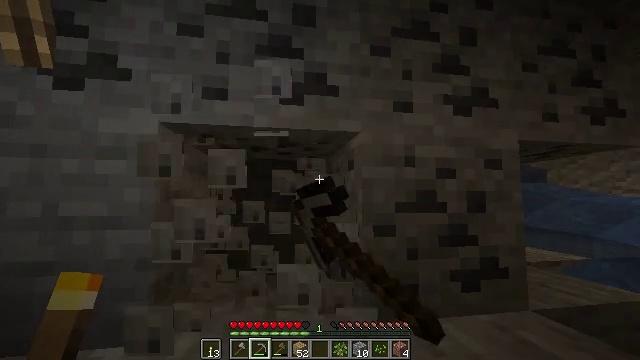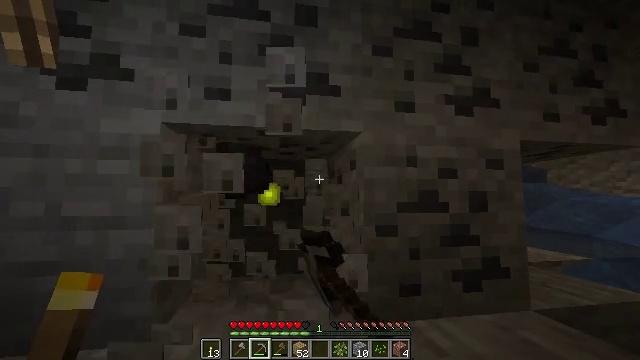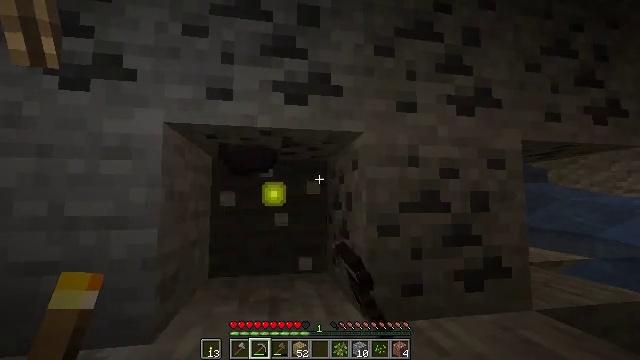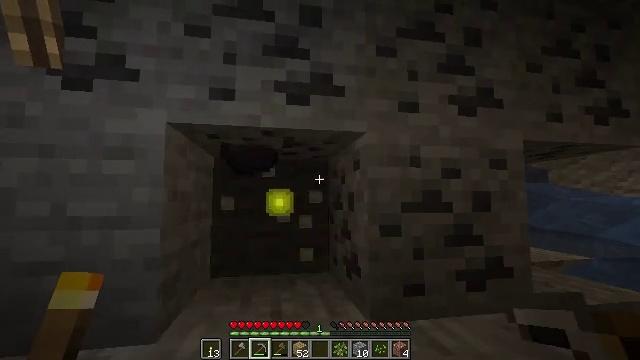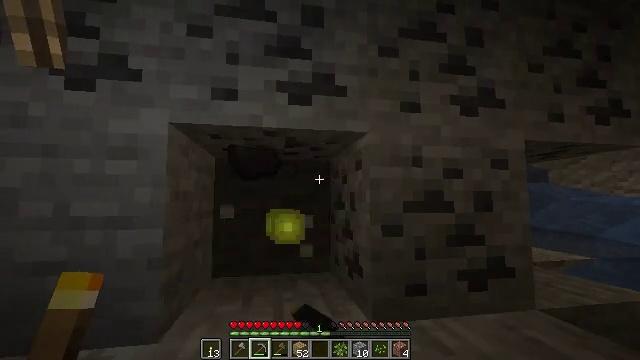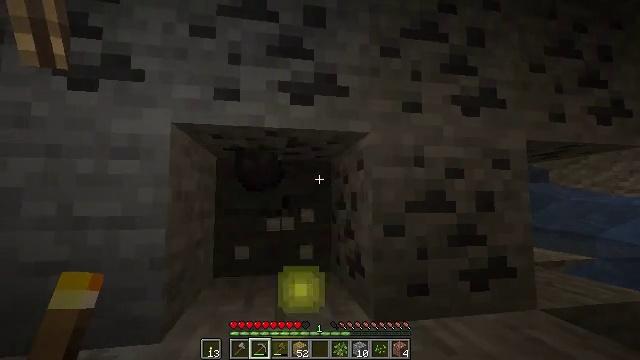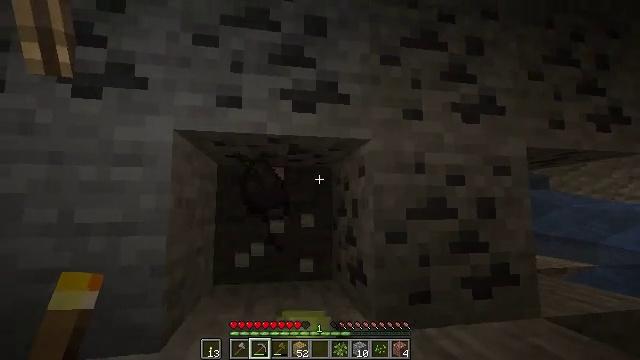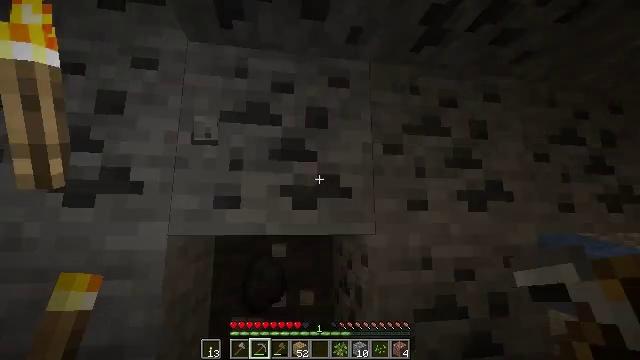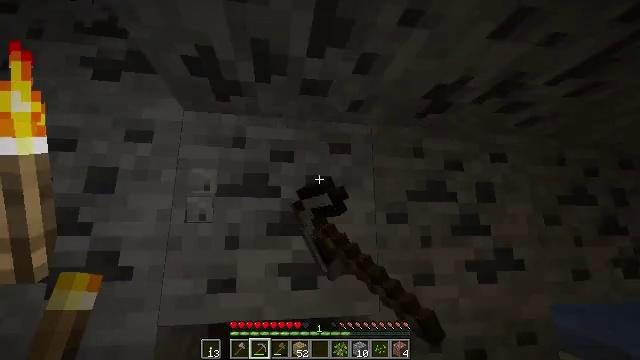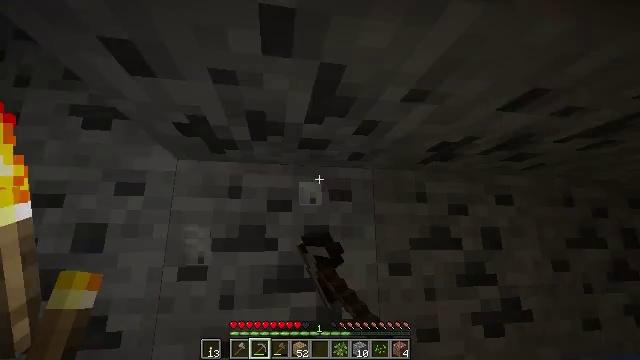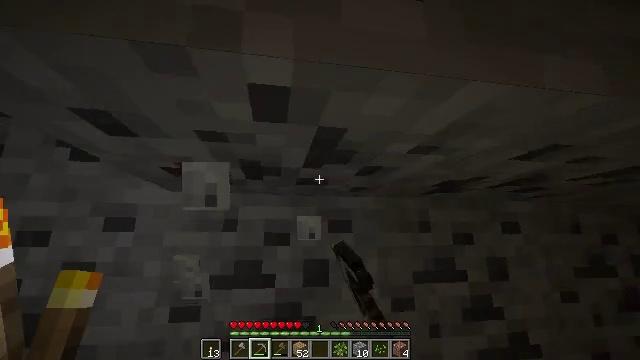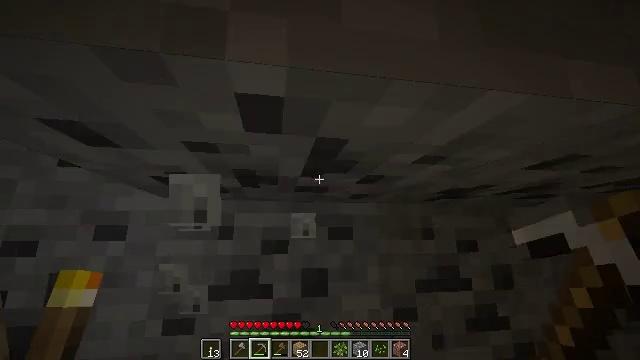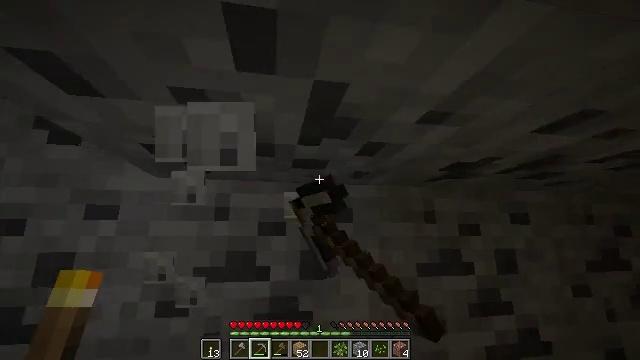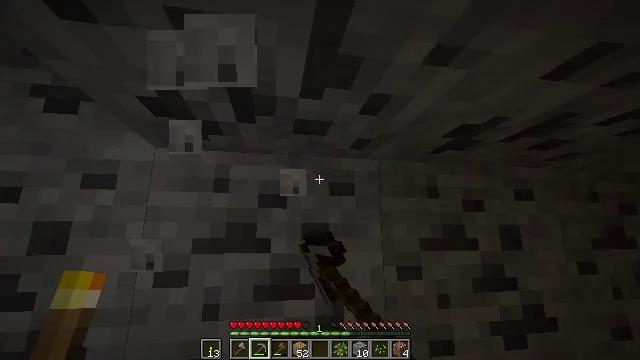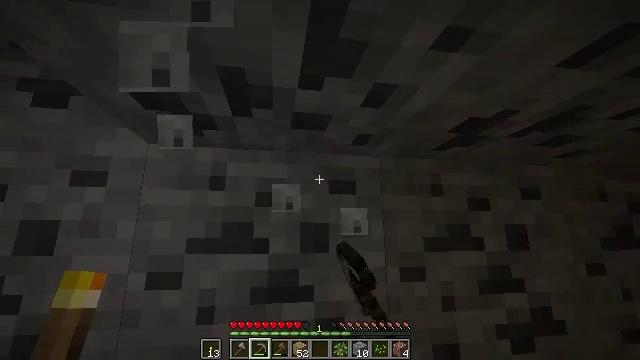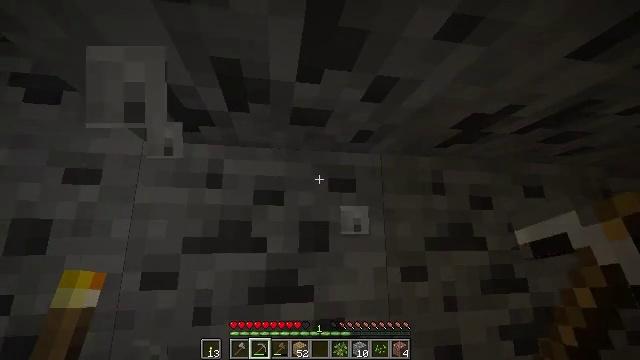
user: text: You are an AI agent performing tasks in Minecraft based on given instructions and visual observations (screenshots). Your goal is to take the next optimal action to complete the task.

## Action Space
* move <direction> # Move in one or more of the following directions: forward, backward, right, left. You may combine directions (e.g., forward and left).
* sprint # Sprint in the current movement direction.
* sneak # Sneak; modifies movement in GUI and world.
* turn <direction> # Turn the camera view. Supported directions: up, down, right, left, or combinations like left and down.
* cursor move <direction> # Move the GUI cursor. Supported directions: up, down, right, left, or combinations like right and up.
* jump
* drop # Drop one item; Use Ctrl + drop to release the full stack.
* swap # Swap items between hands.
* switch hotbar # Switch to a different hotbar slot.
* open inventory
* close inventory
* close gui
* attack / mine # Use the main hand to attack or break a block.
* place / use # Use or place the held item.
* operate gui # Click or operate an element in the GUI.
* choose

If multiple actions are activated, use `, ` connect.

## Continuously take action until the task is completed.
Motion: motion action
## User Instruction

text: Break the coal ore to collect coal.
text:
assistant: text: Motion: attack / mine
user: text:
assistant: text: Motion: attack / mine
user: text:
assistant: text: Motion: attack / mine
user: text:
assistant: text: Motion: attack / mine
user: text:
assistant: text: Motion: move forward, attack / mine
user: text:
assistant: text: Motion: move forward, turn up, attack / mine, jump
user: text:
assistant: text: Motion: move forward, turn up, attack / mine, jump
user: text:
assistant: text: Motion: move forward, turn up, attack / mine, jump
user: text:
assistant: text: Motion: move forward, attack / mine, jump
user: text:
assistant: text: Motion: move forward, attack / mine, jump
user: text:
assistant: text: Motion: move forward, attack / mine, jump
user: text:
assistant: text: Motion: attack / mine
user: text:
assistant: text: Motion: attack / mine
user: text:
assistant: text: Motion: attack / mine
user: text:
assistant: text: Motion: attack / mine
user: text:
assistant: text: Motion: attack / mine
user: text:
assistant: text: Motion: attack / mine
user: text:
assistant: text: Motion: attack / mine
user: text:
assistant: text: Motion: attack / mine
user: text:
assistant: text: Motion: attack / mine
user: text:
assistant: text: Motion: attack / mine
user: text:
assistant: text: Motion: attack / mine
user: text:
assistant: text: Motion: attack / mine
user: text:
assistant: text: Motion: attack / mine
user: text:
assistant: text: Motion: attack / mine
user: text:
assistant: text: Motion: attack / mine
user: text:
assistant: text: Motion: attack / mine
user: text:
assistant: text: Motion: attack / mine
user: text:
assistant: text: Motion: attack / mine
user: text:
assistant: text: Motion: attack / mine